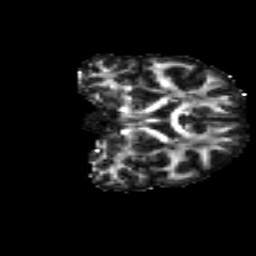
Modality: FA
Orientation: coronal
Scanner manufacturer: siemens
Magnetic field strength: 3 T
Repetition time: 4.16 s
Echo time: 0.0806 s